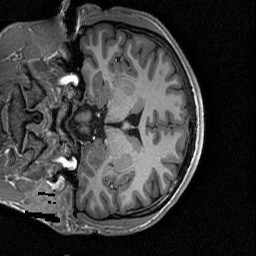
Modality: T1w
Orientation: coronal